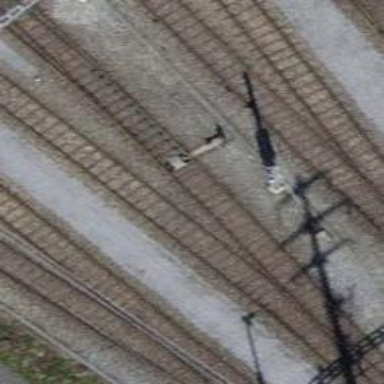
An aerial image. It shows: Single-track electrified railway service yard with contact line for trains.